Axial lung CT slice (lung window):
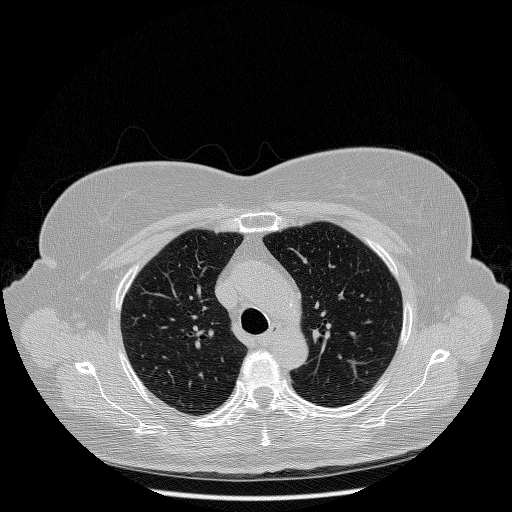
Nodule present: no